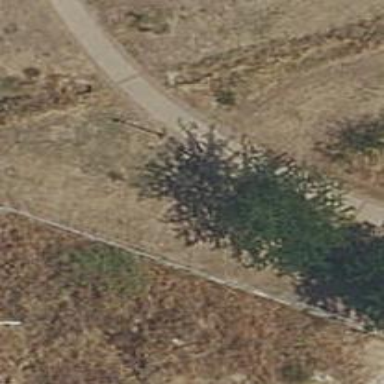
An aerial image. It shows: Paved footway.